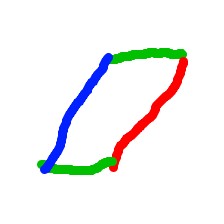
Shape: parallelogram